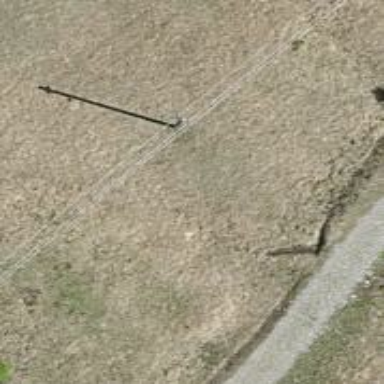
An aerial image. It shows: Power pole.